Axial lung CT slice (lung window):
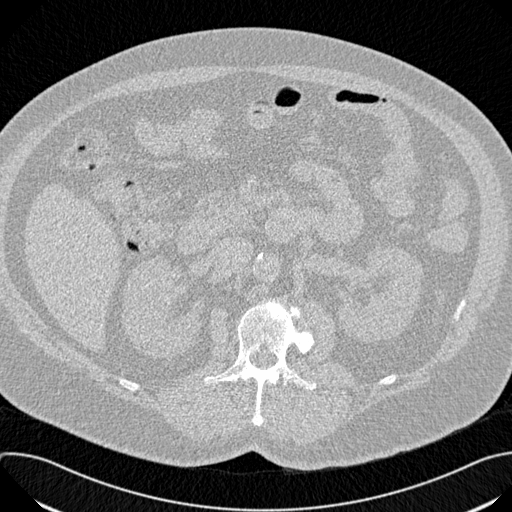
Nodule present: no